Question: The reason for asking this question is that I've been wondering on how to stitch all these different concepts together. There are many examples and discussions on i.e. DDD, Dependency Injection, CQRS, SOA, MVC but not so many examples on how to put them all together in a flexible way.
1. Develop modules that with little or no modification can stand on their own
2. Changing or reworking the UI should be as easy as possible (i.e. the UI should do as little as possible, and be "stupid"
3. Use documented patterns and principles
To make it easier to ask a concrete question, the main arcitecture now looks like this:

The example shows how to add a note to an employee. Employee Management is one bounded context. Employee has several properties, among those an 'ICollection<Note>'.
is in my understanding the logic place to seperate code. Each BC is a module. Most of the time I find each of them can warrant their own UI if needed (i.e. some modules might be made available for Windows phone).
holds all business logic.
holds repository implementation, and services to send mail, save files and utilities that does not belong in the domain. I'm thinking of making some of the common service feautures that I have to use in several domains (like send e-mail) as a sort of an API that I could reference to save some code implementing the same things across several BC's.
holds all Querys except GetById that I need in the repository to fetch an object. The query layer can query other persistence instances, and will probably need to change some for each UI.
The Wcf or Web Api is kind of my Application layer, it might belong in infrastrucure and not on the outside. This service also sets up the dependencies, so all UI need to do is to ask for information and send commands.
The process starts with the blue arrows. Read the model since that has most of the information.
In step 1 the EmployeeDto in this example is just some of employee properties to show the user information about the employee they need to make a note on (like a note about new experience or something like that).
1. Does implementing a layered arcitecture like this really involve so much mapping, or have I missed something?
2. Is it recommended (or even smart) to use a Wcf service to run the main logic like this (it practically is my Application Service)
3. Are there alternatives to Wcf without having my domain objects in my UI layer?
4. Is there anything wrong with this implementation. Any fall pits to look out for?
5. Do you have any good examples to recommend looking at that can help me to understand how all these concepts are supposed to work together.
I've read through most of the articles now (quite a bit of reading) except for the paid book (requires a bit more time to do). All of them are very good pointers, and the way of thinking of the Wcf of more as an adapter seems to be a good answer to question 2. JGauffins work on his framework is also very interesting if I'm planning to go the that route.
However, as mentioned in some of the comments beneath I feel some of the examples tends towards recommending or implementing event and/or command sourcing, message buses and so on. To me it is overkill to plan for that level of scaling right now. As many business applications this is a "large" (in terms of an internal application, think max a few thousand) number of users working on a large set of data, not a highly collaborative domain in the sense of needing to implement event and command queues often assosiated with CQRS to cope with that.
Based on the answers below, the approach I'll start with will be based on the model above and the answers like this:
1. I'll just have to cope with mapping. Thoe pros outweighs the cons.
2. I'll pull application services back to the infrastructure and consider Wcf as an "adapter"
3. I'll use command objects and send to application service. Not polluting my domain with domain objects.
4. To keep complexity down I try to manage without event/command sourcing, message buses etc for now.
In addition I just wanted to link to <URL> about CQRS, I think things like this keeps complexity down unless they are really needed.
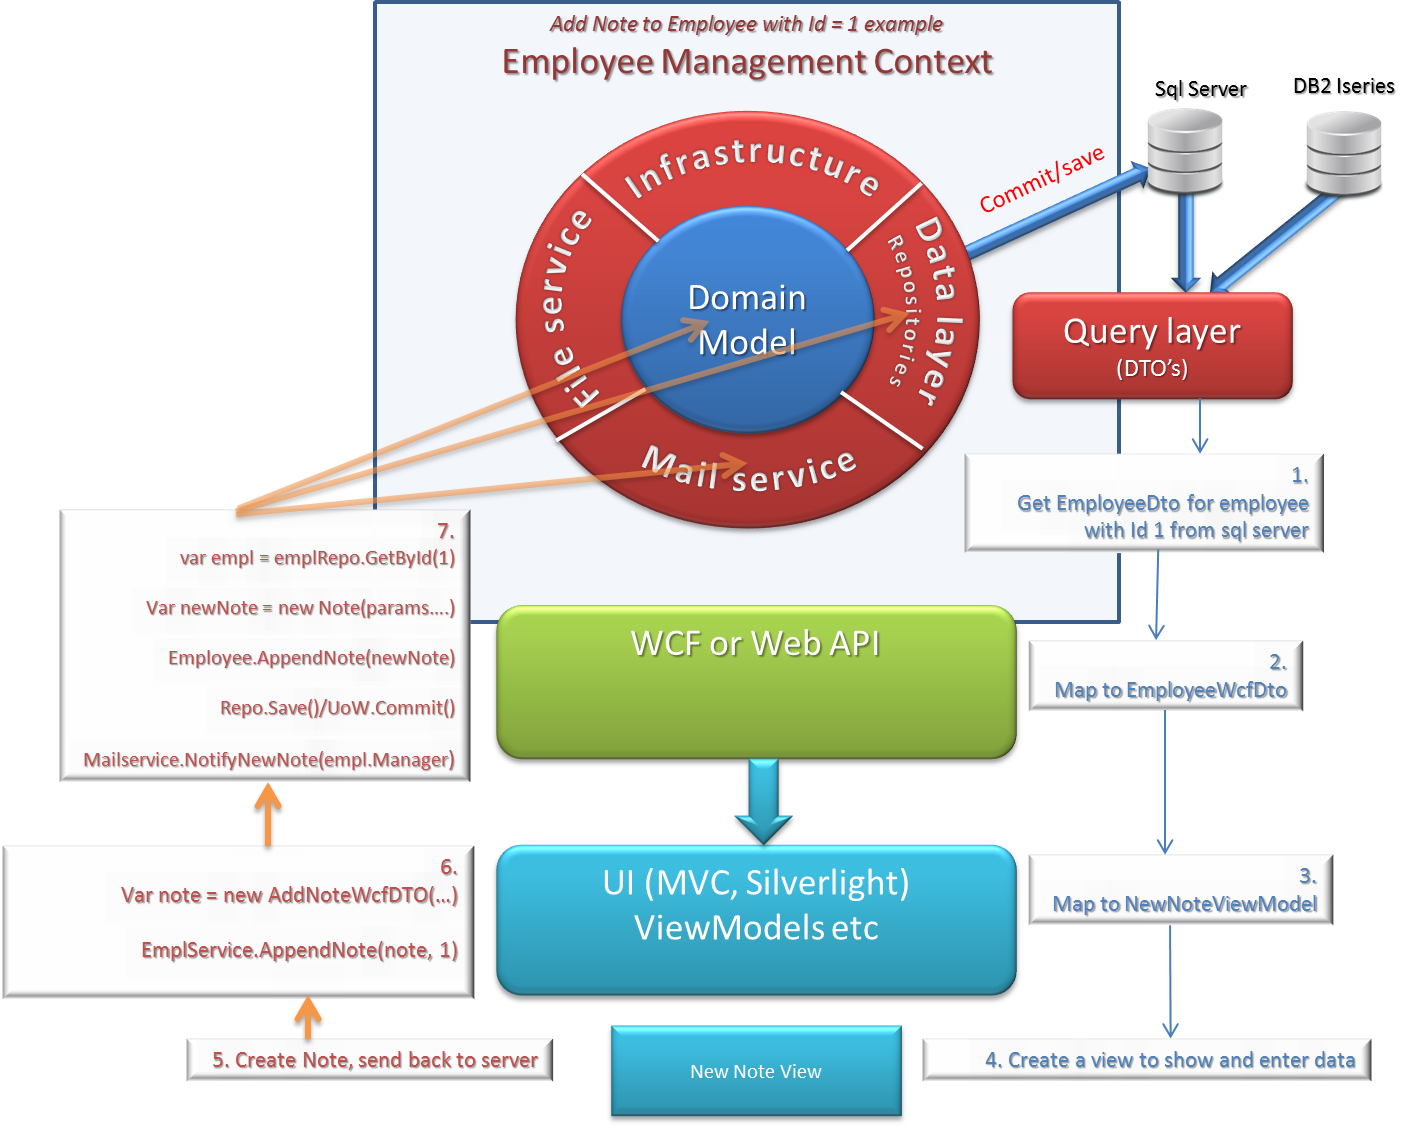
Answer: 1. There is a trade-off between mapping and layers. One reason certain mappings exist is because appropriate abstractions aren't available or feasible. As a result, it is often easier to just explicitly map between layers than trying to implement a framework that infers the mappings, but I digress; this hinges on a philosophical discussion of the issue.
2. The WCF or WebAPI service should be very thin. Think of it as an adapter in a hexagonal architecture. It should delegate everything to an application service. There is conflation of the term service which causes confusion. Overall, the goal of WCF or WebAPI is to "adapt" your domain to a specific technology such as HTTP. WCF can be thought of as implementing an open host service in DDD lingo.
3. You mentioned WebAPI which is an alternative if you want HTTP. Most importantly, be aware of the role of this adapting layer. As you state, it is best to have the UI depend on DTOs and generally the contract of a service implemented with WCF or WebAPI or anything else. This keeps things simple and allows you to vary implementation of your domain without affecting consumers of open host services.
4. You should always be on the lookout for needless complexity. Layering is a trade-off and sometimes it can be overkill. For example, in an app that is primarily CRUD, there is no need to layer this much. Also, as stated above, don't think of WCF services as being application services. Instead, think of them as adapters between a transport technology and application services. In turn, think of application services as being a facade over you domain, regardless of whether your domain is implemented with DDD or a transaction script approach.
5. What really helped me understand is the referenced article on the hexagonal architecture. This way, you can view your domain as being at the core and you layer things around it, adapting your domain to infrastructure and services. What you have seems to already follow these principles. A great, in-depth resource for all of this is Implementing Domain-Driven Design by Vaughn Vernon, specifically the chapter on architecture.